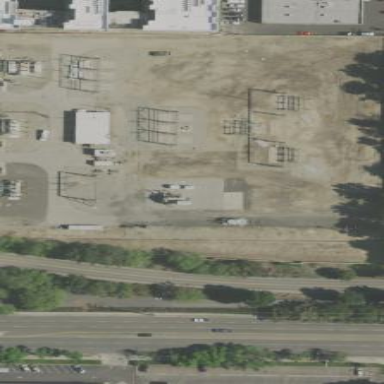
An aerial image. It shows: Substation for power supply.